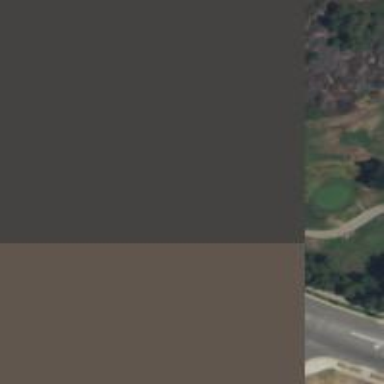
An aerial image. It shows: Service road designated as golf cart path.